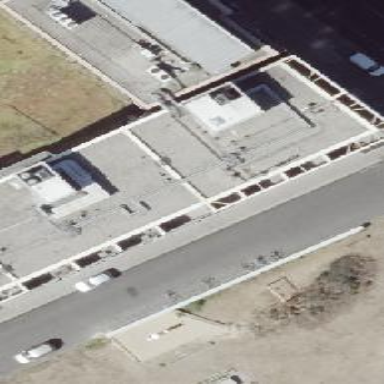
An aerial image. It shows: Part of building.